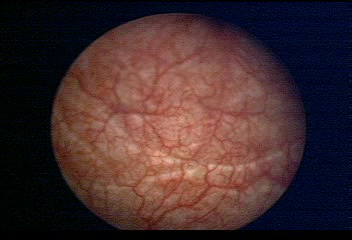
Modality: WLC
Class: Normal mucosa
Bladder cancer association: No